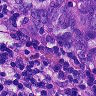
Metastatic tissue present: yes